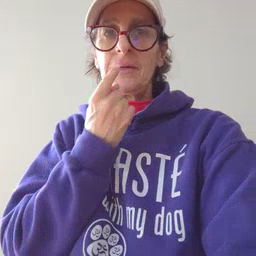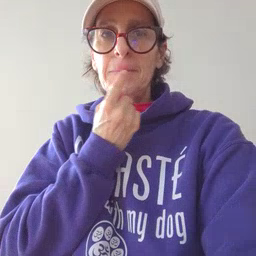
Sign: lips